Question: sorry i am new to CSS. I am doing a school unit where i have to create a web page using CSS based on an image design. Anyway, i finally finished and everything works great. though i found out that as a requirement for my unit i need to have my CSS file in a folder called 'styles'. so i created a new folder called 'styles', i placed my site.CSS file in there then updated my css link from:
'''
<link href="site.css" rel="stylesheet" type="text/css">
'''
to
'<link href="styles/site.css" rel="stylesheet" type="text/css">' to cater for the new file path.
When i open the webpage every thing remains the same except for my unordered list background image does not display? everything else that is styled in the CSS file all works fine, just only the background image for my UL disappears. But when i put the CSS file back where it was originally from(same path as my Index.html file) and change the path back to it all works fine again and the background image re-appears.
What could i be doing wrong? i just can't figure out what to do.
the css code for the particular style:
'''
#menu a {
height: 30px;
display: block;
vertical-align: middle;
text-decoration: none;
color: black;
font-size: small;
padding-top: 8px;
margin-left: 10px;
margin-right: 10px;
background-image: url('images/pg_menu_bg.png');
}
'''

Thanks for your help, i hope this isn't a stupid question!
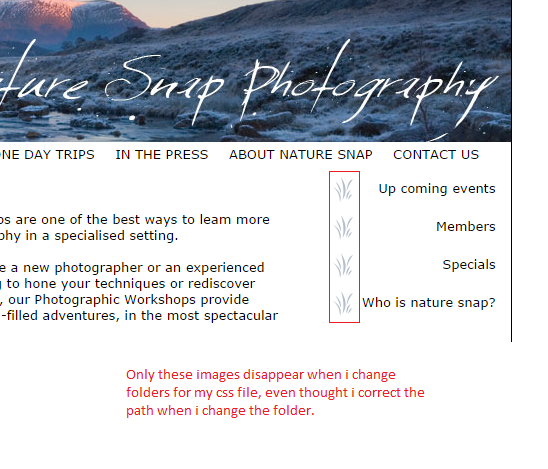
Answer: This is because you've changed the directory structure of your project.
When you reference a filepath in css without a slash at the start, the browser assumes you are referencing relative to where the CSS file is, so when you place the CSS file in the 'styles' directory, it's looking for the image in:
/styles/images/pg_menu_bg.png
Where the image actually exists in:
/images/pg_menu_bg.png
This is why it works when you put the css file back in the root directory (I hope that makes sense?)
You should be able to get around this by changing your background css to:
'background-image: url('../images/pg_menu_bg.png');'
the '../' essentially means go up one directory from the directory the css file is located in.
It would be even better to write is as:
'background-image: url('/images/pg_menu_bg.png');'
The slash at the beginning tells the browser to look in the root directory, this means that regardless of where your css file is located the code should work. Unfortunately this doesn't work if you're accessing the html files on your computer (as the root of your computer is C:/)